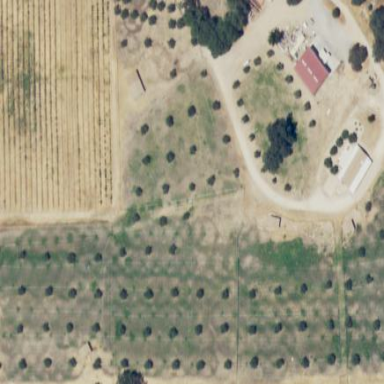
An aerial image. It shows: Orchard.